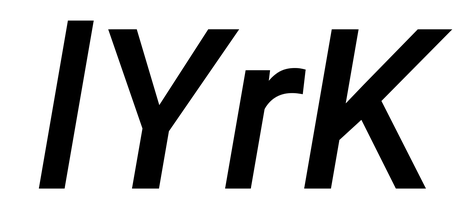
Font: Roboto-Italic_Medium_Italic